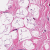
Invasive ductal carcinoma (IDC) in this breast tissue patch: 0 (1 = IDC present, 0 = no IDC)